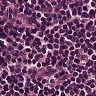
Metastatic tissue present: no